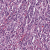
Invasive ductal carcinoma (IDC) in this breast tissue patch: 1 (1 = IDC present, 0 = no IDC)